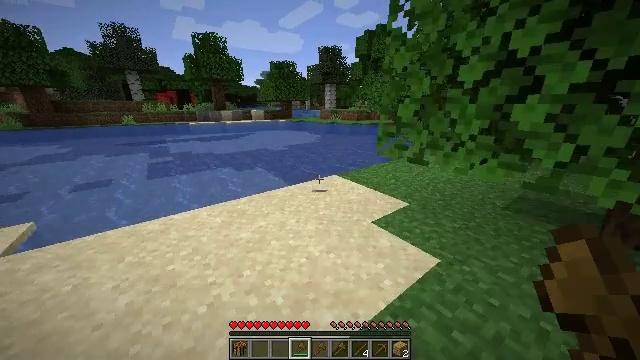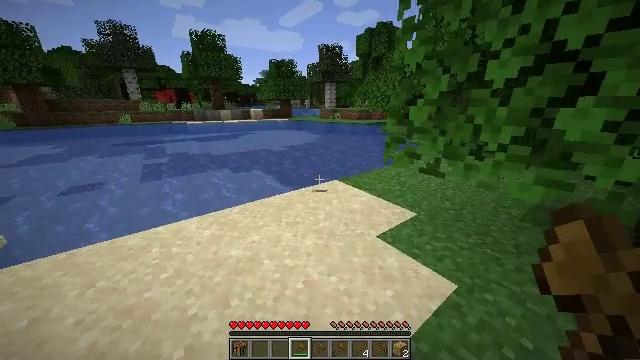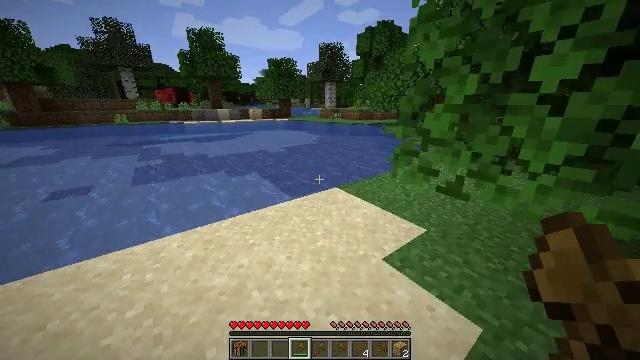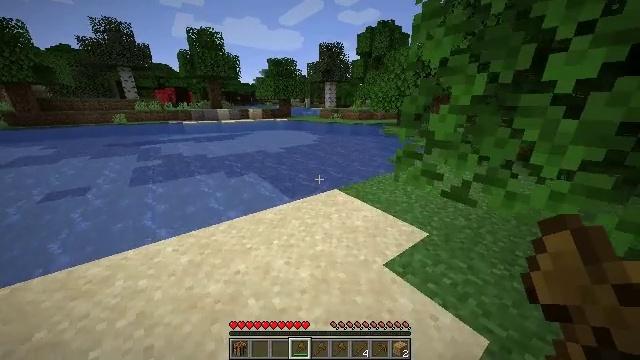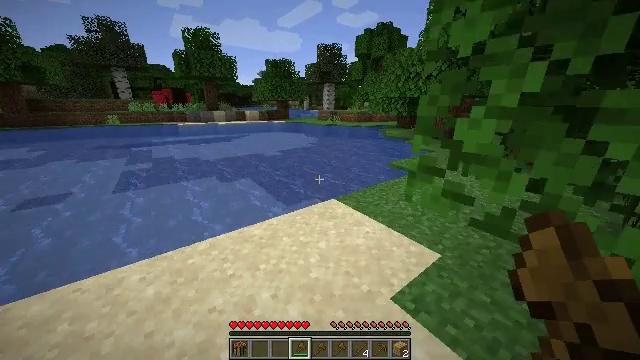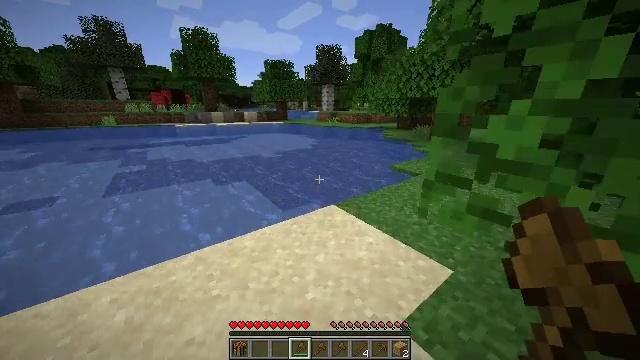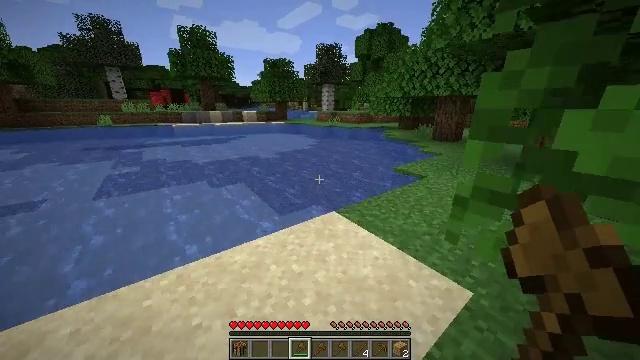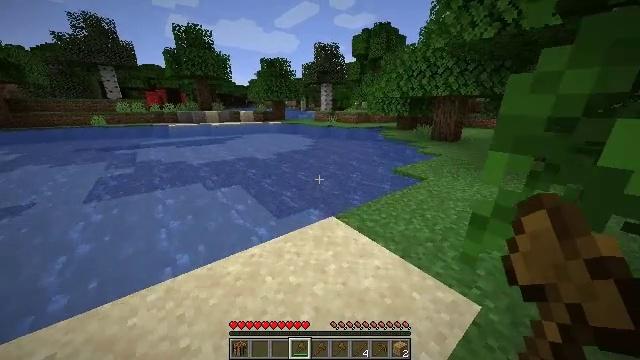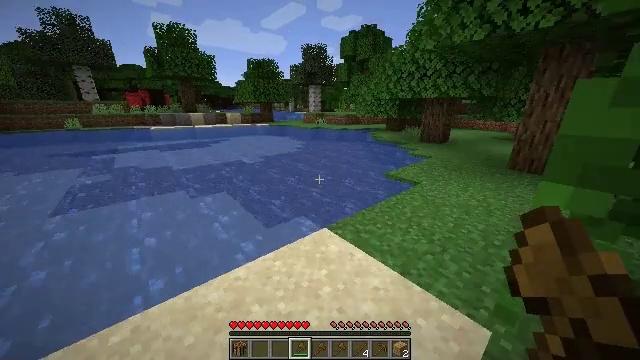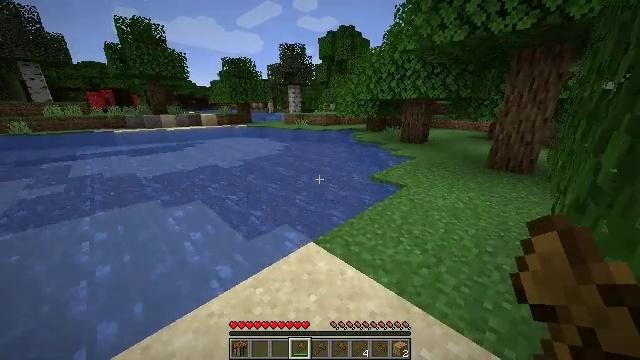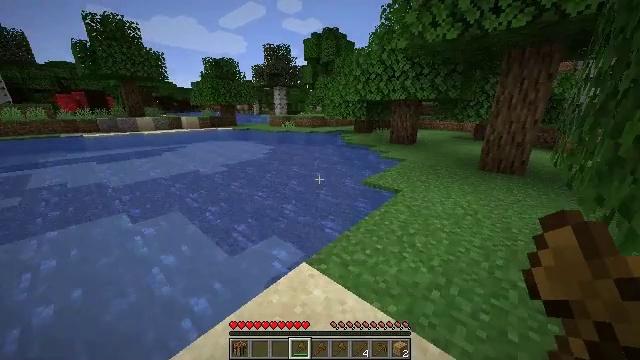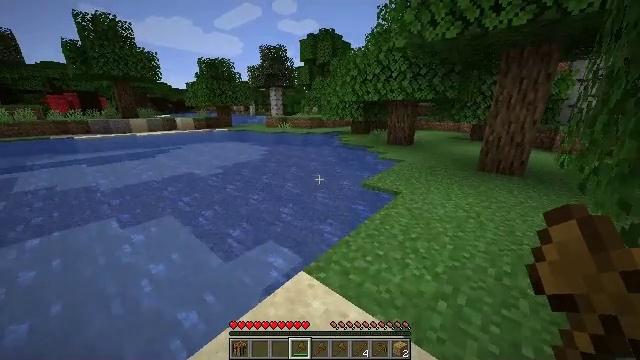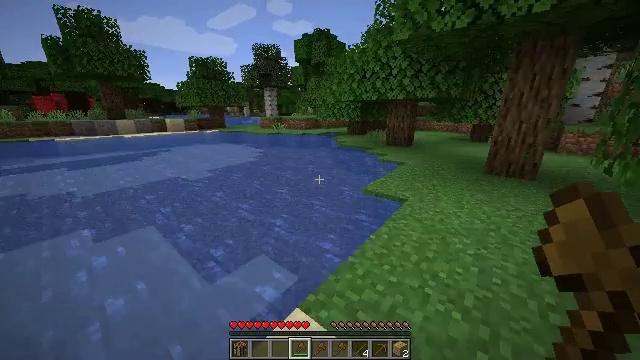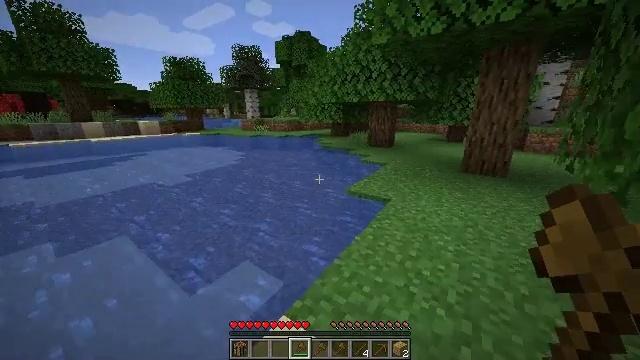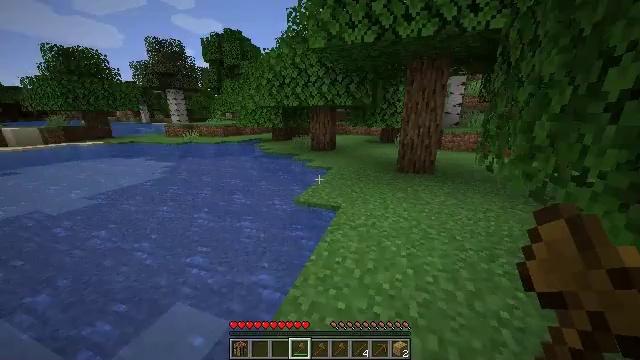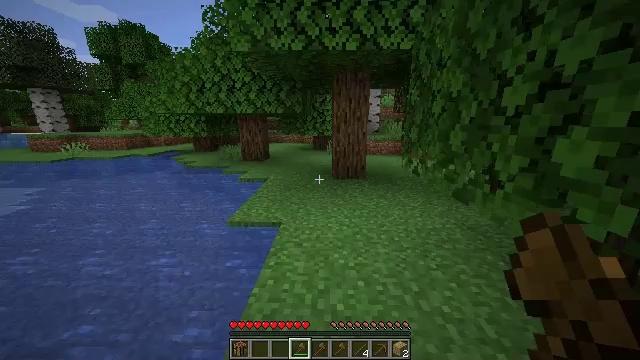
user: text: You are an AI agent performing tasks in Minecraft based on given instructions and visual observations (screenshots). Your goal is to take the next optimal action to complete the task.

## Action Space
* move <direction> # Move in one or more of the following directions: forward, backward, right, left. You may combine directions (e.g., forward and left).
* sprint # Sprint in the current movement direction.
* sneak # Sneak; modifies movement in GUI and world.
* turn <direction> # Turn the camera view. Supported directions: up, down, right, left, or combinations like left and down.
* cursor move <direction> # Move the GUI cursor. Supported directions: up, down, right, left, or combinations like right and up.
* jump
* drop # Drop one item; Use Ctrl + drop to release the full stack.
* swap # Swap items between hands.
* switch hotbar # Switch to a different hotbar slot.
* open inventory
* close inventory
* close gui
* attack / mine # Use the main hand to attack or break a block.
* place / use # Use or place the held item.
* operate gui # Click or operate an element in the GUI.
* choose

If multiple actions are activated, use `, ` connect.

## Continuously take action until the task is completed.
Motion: motion action
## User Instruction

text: Kill the salmon.
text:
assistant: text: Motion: move forward
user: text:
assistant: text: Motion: move forward
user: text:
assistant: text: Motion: move forward
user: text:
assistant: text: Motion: move forward
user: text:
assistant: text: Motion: move forward
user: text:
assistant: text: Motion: move forward
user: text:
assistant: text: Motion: move forward
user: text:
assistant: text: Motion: move forward, turn right
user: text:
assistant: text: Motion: move forward, turn right
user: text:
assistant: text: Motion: move forward, turn right
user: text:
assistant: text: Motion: move forward
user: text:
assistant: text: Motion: move forward, turn right
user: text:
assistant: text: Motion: move forward, turn right
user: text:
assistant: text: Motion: move forward, turn right
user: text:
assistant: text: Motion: move forward, turn right and up
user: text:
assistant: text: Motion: move forward
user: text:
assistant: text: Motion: move forward
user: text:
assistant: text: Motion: move forward
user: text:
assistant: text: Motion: move forward
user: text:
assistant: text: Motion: move forward
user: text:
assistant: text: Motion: no_op
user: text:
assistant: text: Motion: open inventory
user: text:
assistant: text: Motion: open inventory
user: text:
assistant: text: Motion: open inventory
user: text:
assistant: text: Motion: cursor move right and down
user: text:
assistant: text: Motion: cursor move right and down
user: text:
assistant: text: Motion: cursor move down
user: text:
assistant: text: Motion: cursor move down
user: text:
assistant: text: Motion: cursor move right and down
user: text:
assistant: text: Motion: no_op